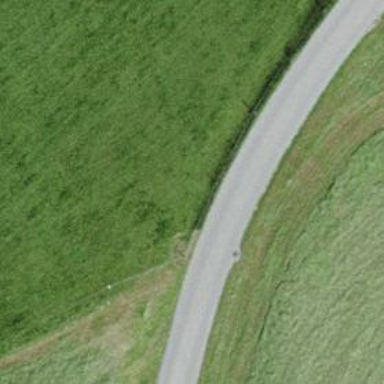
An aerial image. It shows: Paved service road with grade 1 track type.